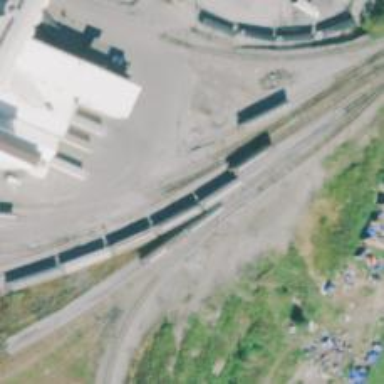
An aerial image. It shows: Railway spur service.